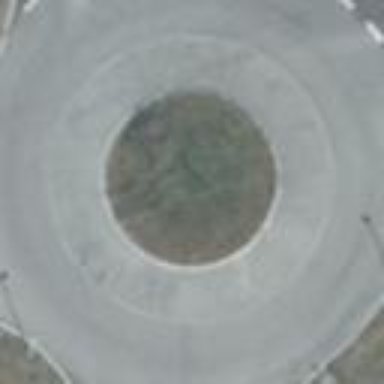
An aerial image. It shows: Roundabout on residential road.